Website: crate-barrel
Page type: cart
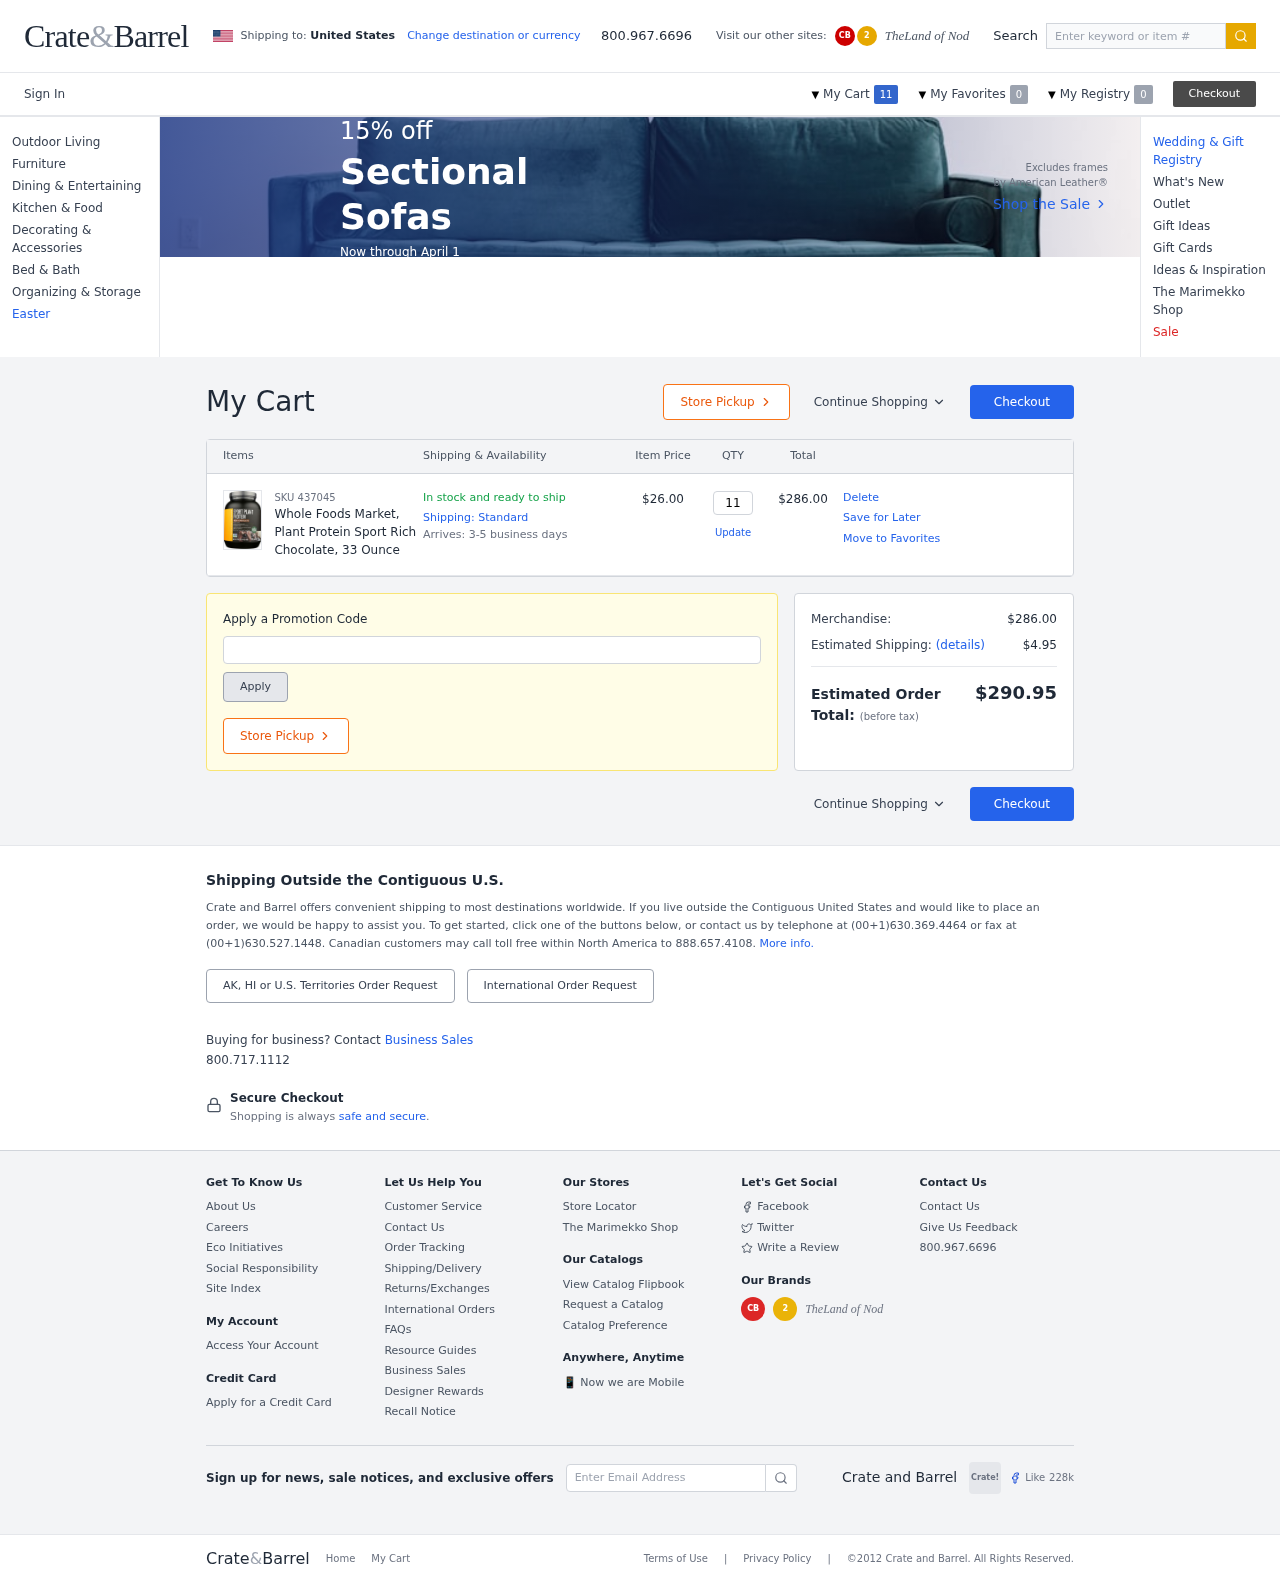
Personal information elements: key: PII_PROMO_CODE
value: HOLIDAY90
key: PII_COUNTRY
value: United States
Product elements: key: PRODUCT1_NAME
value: Whole Foods Market, Plant Protein Sport Rich Chocolate, 33 Ounce
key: PRODUCT1_PRICE
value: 26
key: PRODUCT1_QUANTITY
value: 11
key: PRODUCT1_SKU
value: SKU 437045
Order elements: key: ORDER_NUM_ITEMS
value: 11
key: ORDER_ITEM_TOTAL
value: $286.00
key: ORDER_SUBTOTAL
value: $286.00
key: ORDER_SHIPPING_COST
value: $4.95
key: ORDER_TOTAL
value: $290.95
Search elements: key: HEADER_SEARCH
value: Enter keyword or item #